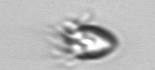
Label: Ciliophora